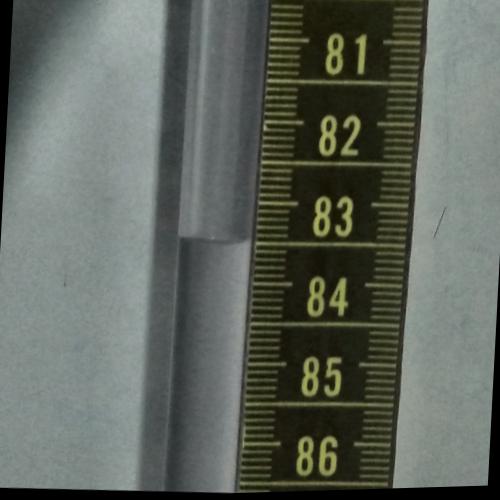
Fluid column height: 83.5 cm